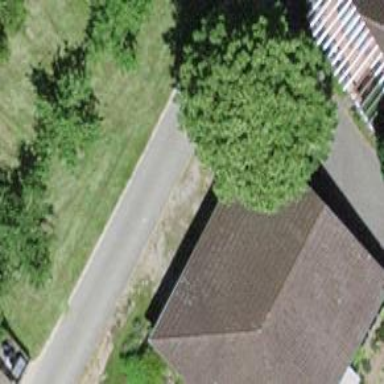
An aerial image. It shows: Garage.